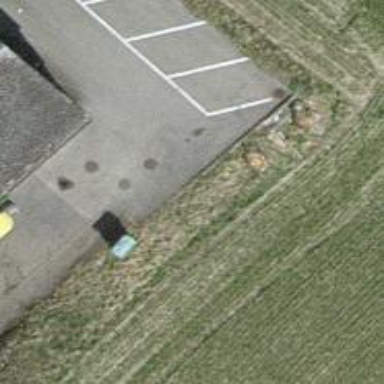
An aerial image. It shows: Road serving as parking aisle.